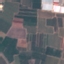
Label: PermanentCrop